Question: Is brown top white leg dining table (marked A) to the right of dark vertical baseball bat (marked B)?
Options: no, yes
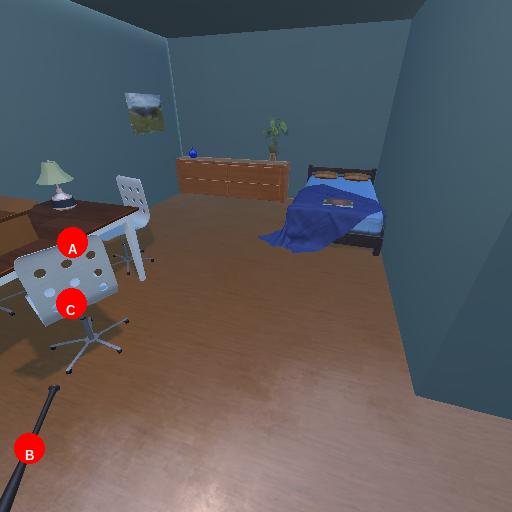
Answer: no